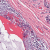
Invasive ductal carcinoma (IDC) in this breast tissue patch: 1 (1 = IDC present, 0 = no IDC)